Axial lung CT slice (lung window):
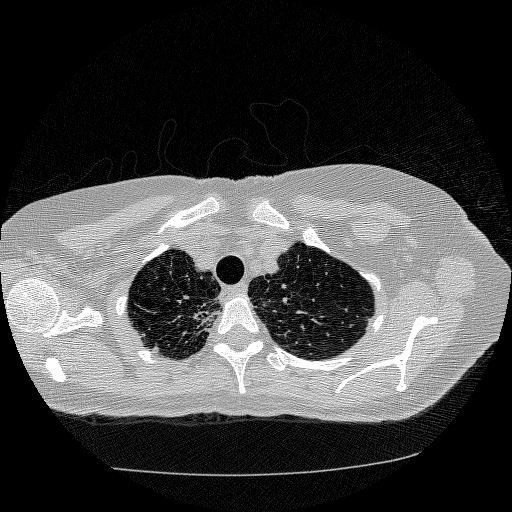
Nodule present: no